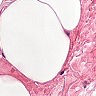
Metastatic tissue present: no